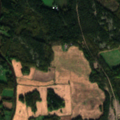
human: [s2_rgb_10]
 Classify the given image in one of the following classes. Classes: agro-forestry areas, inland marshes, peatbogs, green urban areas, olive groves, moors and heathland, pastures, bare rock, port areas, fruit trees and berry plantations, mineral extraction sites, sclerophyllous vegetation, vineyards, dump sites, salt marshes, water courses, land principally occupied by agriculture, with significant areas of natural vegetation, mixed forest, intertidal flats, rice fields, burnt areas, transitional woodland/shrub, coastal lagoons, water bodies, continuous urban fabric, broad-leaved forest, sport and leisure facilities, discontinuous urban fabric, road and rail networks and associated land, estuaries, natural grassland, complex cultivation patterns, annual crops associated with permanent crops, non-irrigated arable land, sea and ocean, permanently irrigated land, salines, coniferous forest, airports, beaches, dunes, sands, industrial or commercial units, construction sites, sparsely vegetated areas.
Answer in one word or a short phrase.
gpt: mineral extraction sites, non-irrigated arable land, land principally occupied by agriculture, with significant areas of natural vegetation, coniferous forest, mixed forest